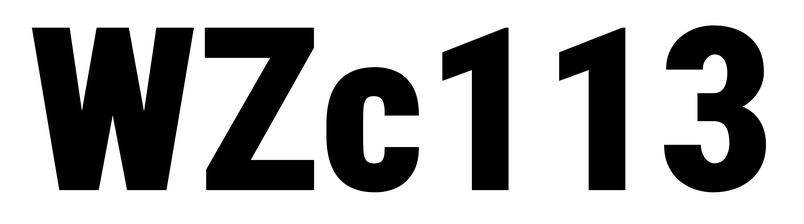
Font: Roboto_Condensed_Black